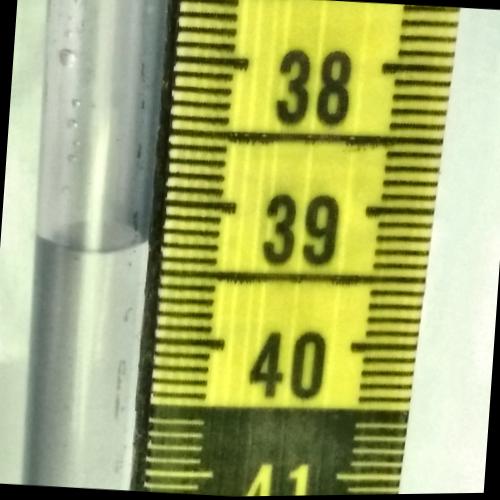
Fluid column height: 39.3 cm